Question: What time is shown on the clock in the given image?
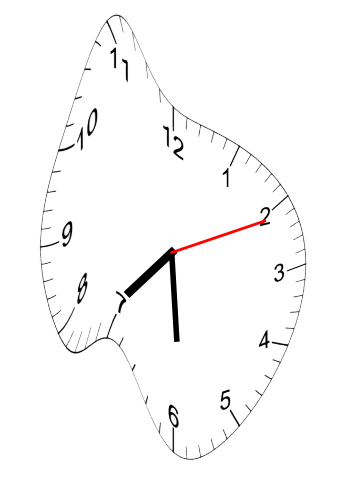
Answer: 07:29:11